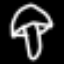
Label: mushroom